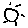
Label: sun